Question: <URL> provides a ParseQueryAdapter and by default it has a built-in pagination feature.
'''
setPaginationEnabled(boolean paginationEnabled);
'''
The paginations design by default looks like this:

I wonder how I can create my own custom design for this on Android?
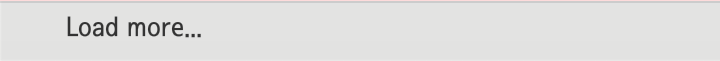
Answer: Given what they say on their documentation, you have to override the method:
'''
@Override
public View getNextPageView(View v, ViewGroup parent) {
if (v == null) {
// R.layout.adapter_next_page contains an ImageView with a custom graphic
// and a TextView.
v = View.inflate(getContext(), R.layout.adapter_next_page, null);
}
TextView textView = (TextView) v.findViewById(R.id.nextPageTextViewId);
textView.setText("Loaded " + getCount() + " rows. Get more!");
return v;
}
'''